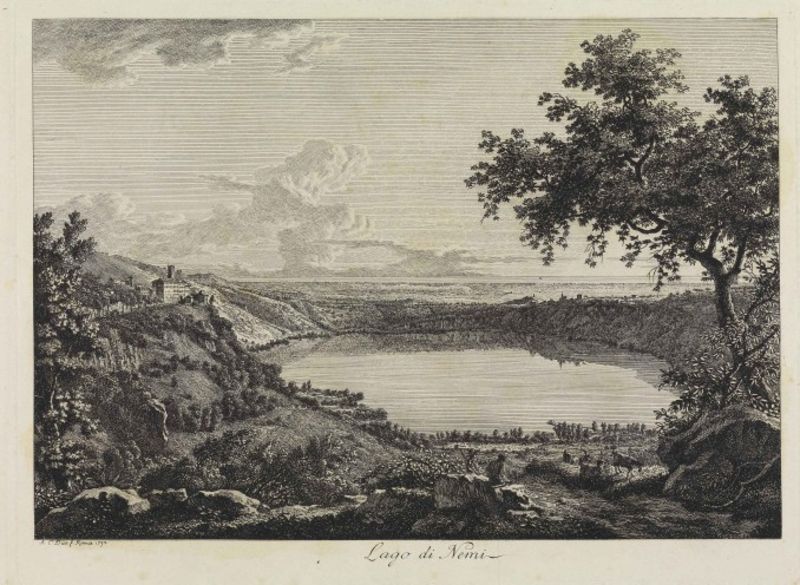
Titel: Nemi: Lago di Nemi in den Albaner Bergen
Künstler: Albert Christoph Dies
Standort: Karlsruhe
Institution: Staatliche Kunsthalle Karlsruhe
Schlagwörter: baum, berg, blätter, dunkel, felsen, gestein, gewitter, himmel, laub, mann, meer, schatten, wasser, weiß, wolken, bäume, gelb, grob, landschaft, menschen, see, sitzen, stadt, teich, ufer, äste, abend, blumen, braun, fenster, frankreich, frau, grau, hell, hintergrund, holz, licht, männer, schwarz, skizze, szene, vordergrund, zeichnung, ausblick, blick, dach, gebäude, gras, haus, hund, schloss, tier, tiere, weg, wiese, wolke, alt, arm, mensch, rahmen, stein, steine, weit, signatur, spiegel, ast, ebene, einsamkeit, erde, feld, ferne, gräser, horizont, häuser, hügel, natur, spiegelung, stamm, strauch, weite, wolen, busch, büsche, flach, gebüsch, gewässer, kirche, rauch, sträucher, wiesen, boden, wole, figur, blatt, pflanzen, krone, renaissance, tal, wald, anhöhe, bauern, esel, pferd, rund, schornstein, turm, zypressen, aussicht, holzschnitt, ruhig, schrift, sommer, wellen, papier, ruhe, ansicht, fassade, italien, ort, perspektive, vedute, beobachten, abhang, berge, fels, gebirge, hang, dorf, grafik, graphik, schattierung, kuh, berglandschaft, geröll, linien, hügellandschaft, idylle, pause, rast, signiert, schriftzug, rand, romantik, querformat, staffage, unwetter, wetter, wild, wein, realistisch, streifen, stimmung, glatt, junge, jahreszahl, frühling, grass, menschenleer, striche, oben, panorama, ruine, unterschrift, burg, kloster, links, vulkan, findlinge, wurzel, linie, kohle, festung, wälder, draußen, druck, druckgraphik, schwarz-weiss, druckgrafik, schraffur, radierung, schrafur, stich, titel, lithografie, aquatinta, bleistift, buchdruck, villa, karte, serie, maserung, wurzeln, sehnsucht, rehe, malerisch, nähe, hügelig, fällen, wanderer, blattwerk, struktur, laubbäume, reflektion, felsbrocken, fleckig, ahorn, fernsicht, himel, frühjahr, gestrüpp, postkarte, kupferstich, hirte, stei, ziege, stumpf, graus, baumstumpf, ladschaft, bergsee, seelandschaft, vedutte, kessel, legende, wals, himmels, repoussoir, ziegen, parallelen, baltt, horizontale, oliven, prospekt, stick, lago, hecken, maar, bukolisch, erholung, wolkenturm, wolkenb, vertikal, italienisch, landschat, datiert, baumm, seriendruck, merian, blättter, castell, himmel wolken, kalligrafie, krater, totale, turmdach, hobbema, latium, kratersee, kuferstich, stdat, lake, weite sicht, hazs, persüektive, landschaf, gafik, bald, paus, pasue, nemisee, s, 18. jahrhundert, 1600, di, 1700, 1500, italian, romantische landschaft, dunkeöl, gimmel, #bäume, foto schwarz weiß, lago di nemi, lago die nemi, nemi, felxsen, fbrik, lago di neini, locus amoeunus, lagoo, lago di neme, grapohik, lago di neni, neni, bolsena, baume#, schwrwz, grafikg, fradierung, böum,e, wurtln, rahmend, spiegelglatt, vedhte, lago di nem, porkarte, kavaliersblick, italienscih